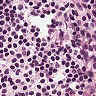
Metastatic tissue present: no